Question: How do you edit the HTML tag in a Kentico CMS Masterpage, i.e. to add a class attribute?
Currently I have this:

But I want:
'''
<!DOCTYPE html>
<html class="myClass">
<head>
<title>
'''
From the screenshot you can see that the HTML tag is not editable.
Is there a way to edit the html tag or tell Kentico to write a class attribute to the html tag?
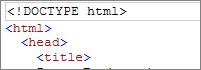
Answer: I have found one solution:
I manually added a class attribute to the HTML tag in this file:-
'<solution>/CMSPages/PortalTemplate.aspx'